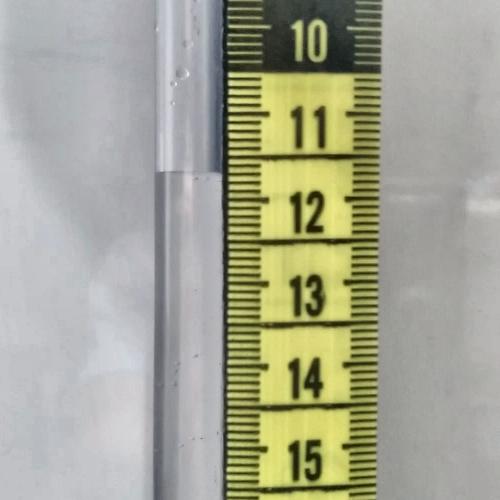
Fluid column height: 11.7 cm